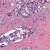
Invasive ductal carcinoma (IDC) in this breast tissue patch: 1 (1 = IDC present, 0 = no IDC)